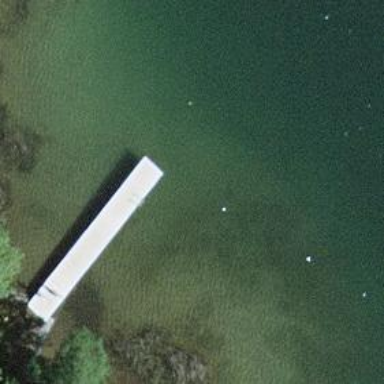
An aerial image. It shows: Man-made pier.